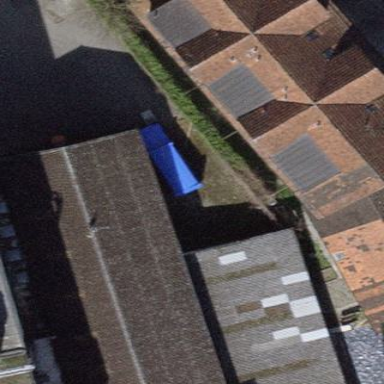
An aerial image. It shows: Part of building.